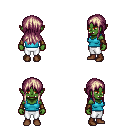
a pixel art fantasy rpg character, female body template, orc, green skin, teal pirate shirt, white pants, white blonde unkempt hairstyle, leather bracers, brown shoes, four views (front, back, left, right), 2x2 character sprite sheet, small pixel art, hard edges, no anti-aliasing